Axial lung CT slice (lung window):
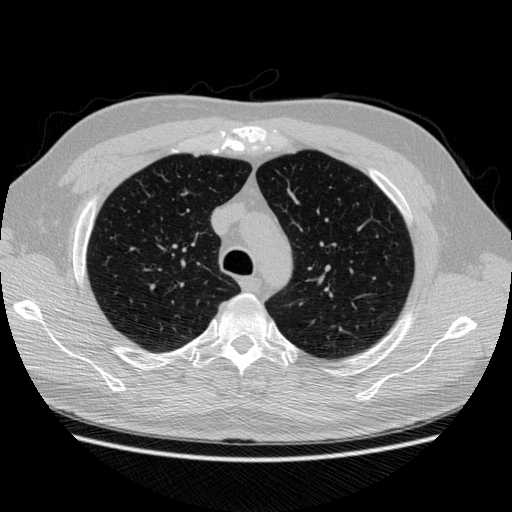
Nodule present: no